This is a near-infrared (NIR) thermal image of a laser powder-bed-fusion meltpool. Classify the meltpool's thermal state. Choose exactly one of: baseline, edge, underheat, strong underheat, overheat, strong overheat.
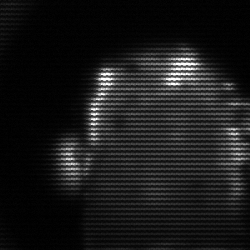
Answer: baseline